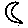
Label: moon